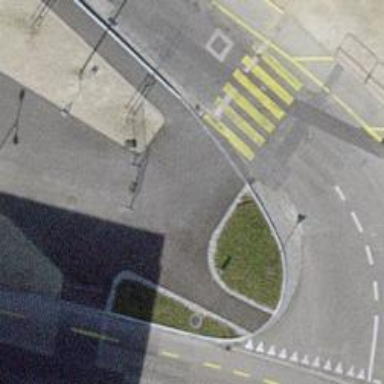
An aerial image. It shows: Kerb serving as barrier.